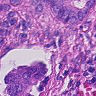
Metastatic tissue present: yes